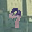
Label: 9